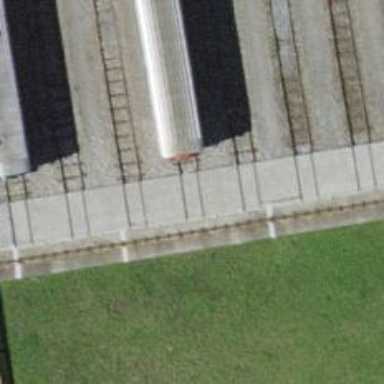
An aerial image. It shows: Crossing for the railway.